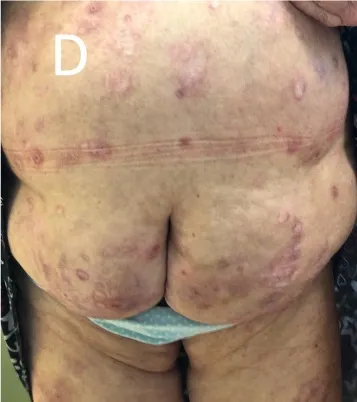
Patient 5 (P5).
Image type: medical_photograph (skin_photograph)